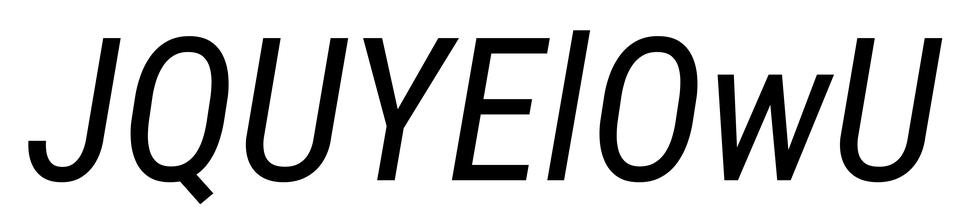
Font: Roboto-Italic_Condensed_Italic